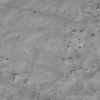
Label: not_dusty